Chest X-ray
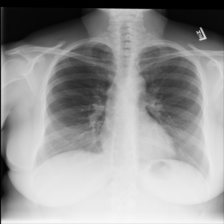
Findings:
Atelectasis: negative
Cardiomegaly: negative
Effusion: negative
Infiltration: negative
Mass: negative
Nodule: negative
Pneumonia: negative
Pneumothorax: negative
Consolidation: negative
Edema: negative
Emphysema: negative
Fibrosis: negative
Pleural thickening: negative
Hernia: negative